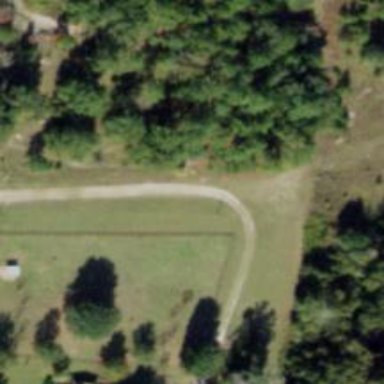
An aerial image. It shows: Driveway leading to service road.